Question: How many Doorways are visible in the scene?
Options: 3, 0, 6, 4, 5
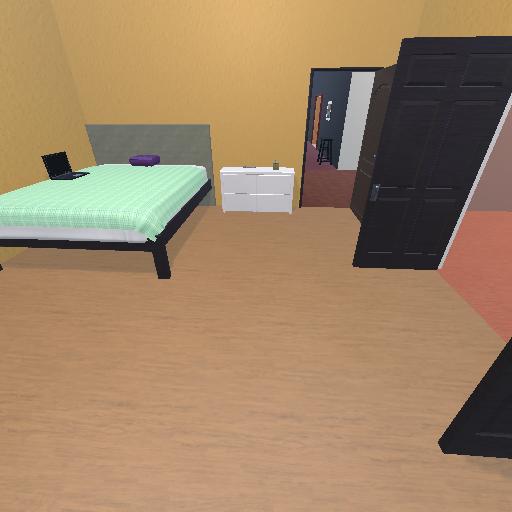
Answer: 3